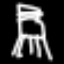
Label: chair